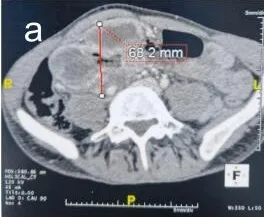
Preoperative computed tomography findings.
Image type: radiology (ct)